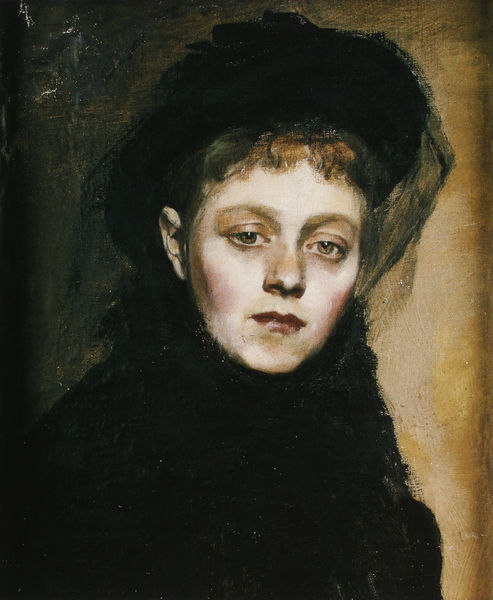
Titel: In Trauer
Künstler: Clara von Rappard
Institution: Privatbesitz
Schlagwörter: dunkel, feder, gemälde, kopf, schatten, grün, impressionismus, mädchen, ocker, braun, frankreich, frau, frisur, grau, haar, hell, hintergrund, hut, kleid, licht, mund, nase, ohr, orange, profil, schwarz, stirn, weiss, blick, dame, rot, schal, schleier, beige, hochformat, alt, blond, jacke, jung, wand, augen, blass, federn, gesicht, kleidung, kragen, pelz, tod, trauer, bild, bildnis, hals, portrait, porträt, öl, auge, haare, halbfigur, mantel, sitzend, augenbrauen, blässe, en face, frontal, kinn, kontrast, lippen, locken, ohren, rosa, rouge, traurig, pony, kopfbedeckung, wangen, düster, tüll, backen, warm, violett, winter, ausdruck, witwe, ernst, bouche, brauen, brun, face, foulard, france, manteau, marron, nez, oreille, sourcils, yeux, dunkelrot, manet, melancholie, melancholisch, teint, augenbraue, lippenstift, lider, krank, traurigkeit, schwarz weiß, blanc, künstler, noir, chapeau, leinwand, fräulein, kunst, augenlider, gesciht, braue, zentral, müde, blanche, regarder, sombre, bleich, femme, erschöpft, mort, ombre, trauernde, cheveux, peinture, portraät, corot, ocre, bibi, voile, coiffe, fatigue, tristesse, huile, mittig, réalisme, impressionnisme, jeune, triste, visage, tableau, lid, russe, träne, noire, angleterre, gedankenversunken, schleider, nasse, fourrure, fond, berthe, morissot, traurif, regard, roux, deuil, mélancolie, biolett, femme triste, gedankenverloren, krak, pensif, pensive, reverie, schleier wirwe, schleieraugen, uni, voilette, witte, dracula, renoir, pale, veuve, front, écharpe, levres, frange, joue, cou, belle, clair-obscur, xixe, demme, n, lèvre, oreilles, brillante, voilr, realiste, bllass, schwarzes kleidung, emu, farde, chagrin, élégante, frontcheveux, yeux marrons, voil, rouge à lèvre, noir portrait, detresse, chatains, regardant, rosanna